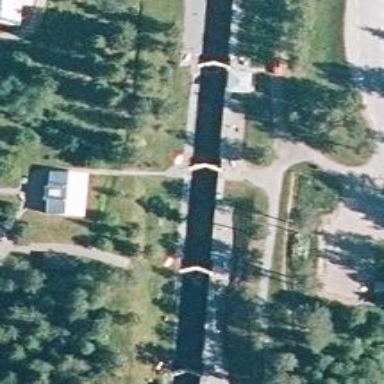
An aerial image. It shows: Lock gate along waterway.